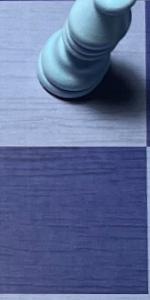
Label: Empty